【题型】解答题　【知识点】解析几何　【难度】medium
\textbf{18. 设 $a>0$, $m>0$, $F_1,F_2$ 分别是双曲线 $\Gamma: \frac{x^2}{a^2} - \frac{y^2}{m} = 1$ 的左、右焦点，直线 $l:x - my - 2 = 0$ 经过点 $F_2$ 与 $\Gamma$ 的右支交于 $A$、$B$ 两点，两焦点坐标是 $F_1(-2,0)$, $F_2(2,0)$。}

(1) 若点 $M$ 是 $B$ 上的一点，$|MF_1| = 2|MF_2|$，求 $\angle F_1MF_2$ 的值；

(2) 设 $A$、$B$、$P$、$Q$ 在直线 $l$ 上，点 $O$ 是坐标原点，且 $A$、$O$、$P$、$B$ 满足：$\overrightarrow{OA} = \lambda \overrightarrow{OB}$，$\overrightarrow{PQ} = \mu \overrightarrow{AP}$，求点 $P$ 的坐标；

(3) 设 $AO$ 的延长线与 $\Gamma$ 交于点 $G$，若向量 $\overrightarrow{OA}$ 与 $\overrightarrow{OB}$ 满足：$\overrightarrow{OA} \cdot \overrightarrow{OB} \ge 17$，求 $\triangle GAB$ 的面积 $S$ 的取值范围。
【解答】
\noindent \textbf{【详解】}
(1) 双曲线 $\frac{x^2}{a^2} - y^2 = 1$ 的右焦点 $F_2$ 的坐标为 $(\sqrt{a^2 + 1},0)$。
因为 $x - my - 2 = 0$ 过点 $F_2$，
所以 $\sqrt{a^2 + 1} - 2 = 0$，所以 $a = \sqrt{3}$。

因为 $|MF_1| - |MF_2| = 2a = 2\sqrt{3}$，又 $|MF_1| = 2|MF_2|$，
所以 $|MF_2| = 2\sqrt{3} + 2$。

---

(2) 由 (1) 知，$a = \sqrt{3}$，则双曲线 $\Gamma: \frac{x^2}{3} - y^2 = 1$，
联立
\[
\begin{cases}
x - my - 2 = 0 \\
\frac{x^2}{3} - y^2 = 1
\end{cases}
\]
消去 $x$ 得 $(m^2 - 3)y^2 + 4my + 1 = 0$，
$\Delta = 16m^2 - 4(m^2 - 3) = 12m^2 + 12 > 0$。

设 $A(x_1,y_1)$，$B(x_2,y_2)$，则 $y_1 + y_2 = -\frac{4m}{m^2 - 3}$，$y_1y_2 = \frac{1}{m^2 - 3}$，
所以 $x_1 + x_2 = my_1 + 2 + my_2 + 2 = m(y_1 + y_2) + 4 = \frac{-12}{m^2 - 3}$，
$x_1x_2 = (my_1 + 2)(my_2 + 2) = m^2y_1y_2 + 2m(y_1 + y_2) + 4 = \frac{-3m^2 - 12}{m^2 - 3}$。

又 $y_1y_2 < 0$，所以 $m^2 < 3$。

因为点 $O$、$A$、$P$、$B$ 满足：$\overrightarrow{OA} = \lambda \overrightarrow{BP}$，$\overrightarrow{OB} = \mu \overrightarrow{AP}$，
所以 $OA \parallel BP$，$OB \parallel AP$，所以四边形 $OAPB$ 为平行四边形，
故 $OP$ 与 $AB$ 互相平分，点 $P$ 在直线 $x = 6$ 上，
所以 $\frac{x_1 + x_2}{2} = \frac{-6}{m^2 - 3} = 3$，又 $m > 0$，所以 $m = 1$，
所以点 $P$ 的纵坐标为 $y_1 + y_2 = \frac{-4}{1 - 3} = 2$，
所以点 $P$ 的坐标为 $(6,2)$。

---

(3) 因为 $\overrightarrow{OA} \cdot \overrightarrow{OB} \ge 17$，
所以 $x_1x_2 + y_1y_2 = \frac{-3m^2 - 12}{m^2 - 3} + \frac{1}{m^2 - 3} \ge 17$，
所以 $m^2 \ge 2$，又 $m^2 < 3$，所以 $2 \le m^2 < 3$。

由双曲线的对称性可得 $G(-x_1,-y_1)$，$S_{\triangle GAB} = 2S_{\triangle AOB}$，
所以 $S_{\triangle GAB} = 2S_{\triangle AOB} = 2 \times \frac{1}{2} \times |OF_2| \times |y_2 - y_1| = 2|y_2 - y_1|$，
所以 $S_{\triangle GAB} = 2\sqrt{(y_1 + y_2)^2 - 4y_1y_2} = 4\sqrt{3} \frac{\sqrt{m^2 + 1}}{3 - m^2}$。

令 $t = \sqrt{m^2 + 1}$，$t \in [\sqrt{3},2)$，即 $m^2 = t^2 - 1$，
所以 $S_{\triangle GAB} = \frac{4\sqrt{3}t}{4 - t^2} = \frac{4\sqrt{3}}{\frac{4}{t} - t}$。

因为 $y = \frac{4}{t} - t$ 在区间 $[\sqrt{3},2)$ 上单调递减，当 $t \in [\sqrt{3},2)$ 时，$y = \frac{4}{t} - t > 0$，
所以 $y = \frac{4\sqrt{3}}{\frac{4}{t} - t}$ 在 $[\sqrt{3},2)$ 上单调递增，所以 $\frac{4\sqrt{3}}{\frac{4}{t} - t} \ge 12$，
所以 $\triangle GAB$ 的面积 $S$ 的取值范围为 $[12,+\infty)$。

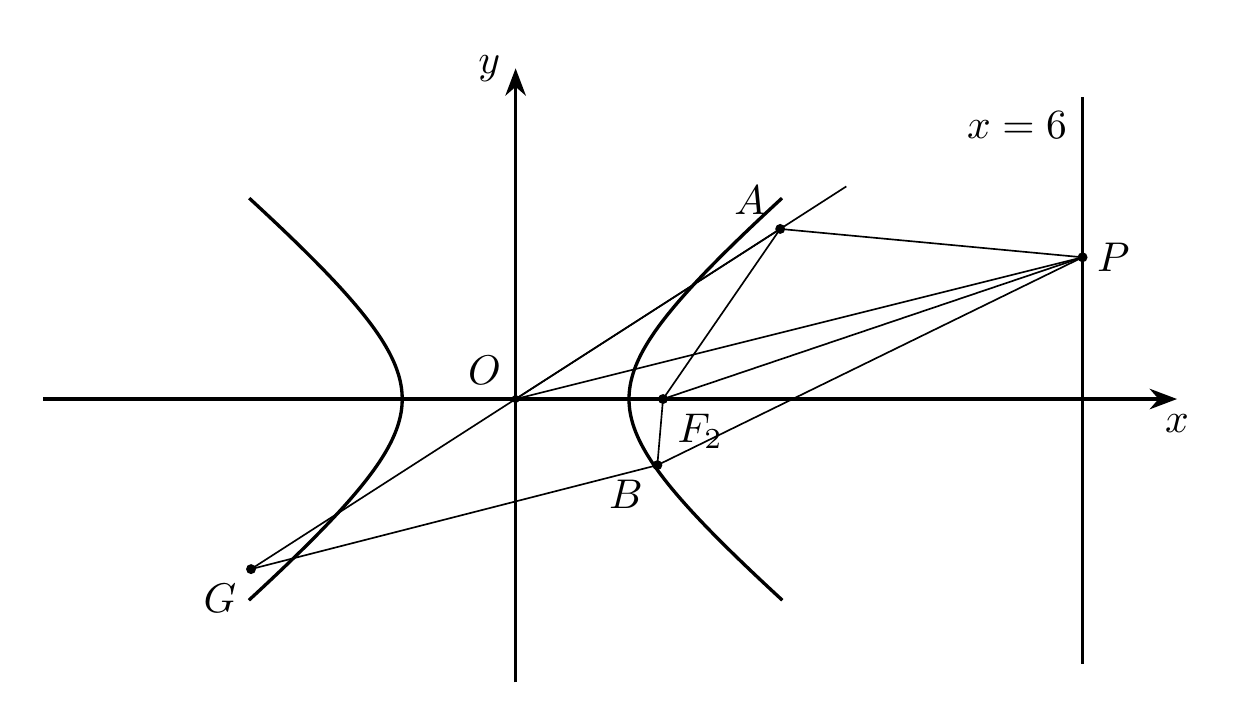